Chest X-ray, AP view. Patient: 78 years old, sex F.
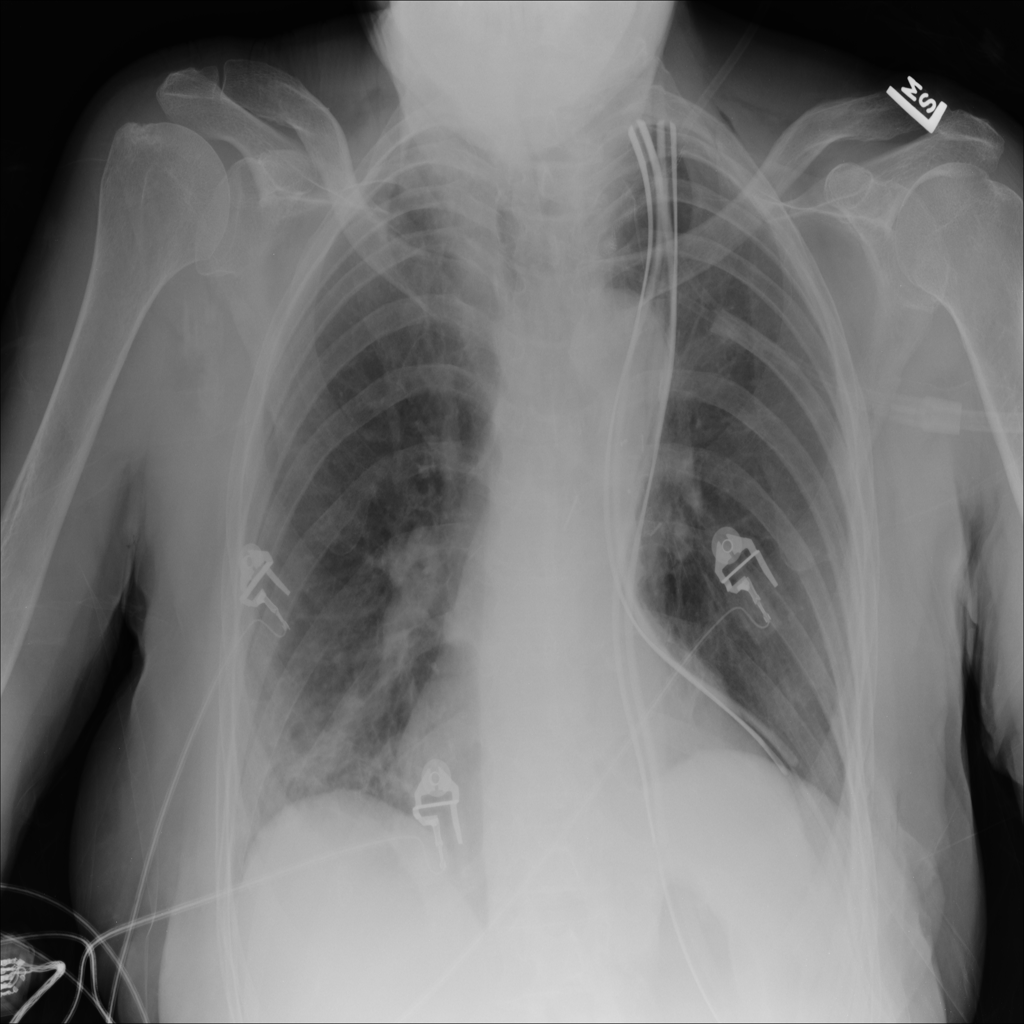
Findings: Mass